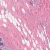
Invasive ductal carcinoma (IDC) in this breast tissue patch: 0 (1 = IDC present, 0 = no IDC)